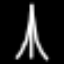
Label: The Eiffel Tower